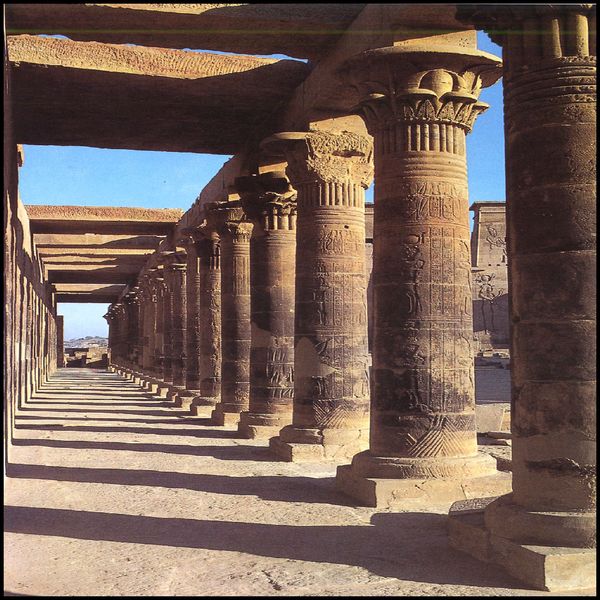
Titel: Isis-Tempel, Westkolonnade des Vorhofes
Standort: Philae (Afrika - Ägypten)
Schlagwörter: blau, himmel, schatten, sand, säule, säulen, weg, sonne, hitze, wüste, foto, fotografie, ruine, architrav, kapitell, photo, ägypten, säulengang, palm, kolonaden, blattkapitell, mesopotamien, hiroglyphen, hyroglyphen, wef